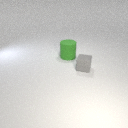
large green rubber cylinder to the left of small gray rubber cube